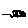
Label: car